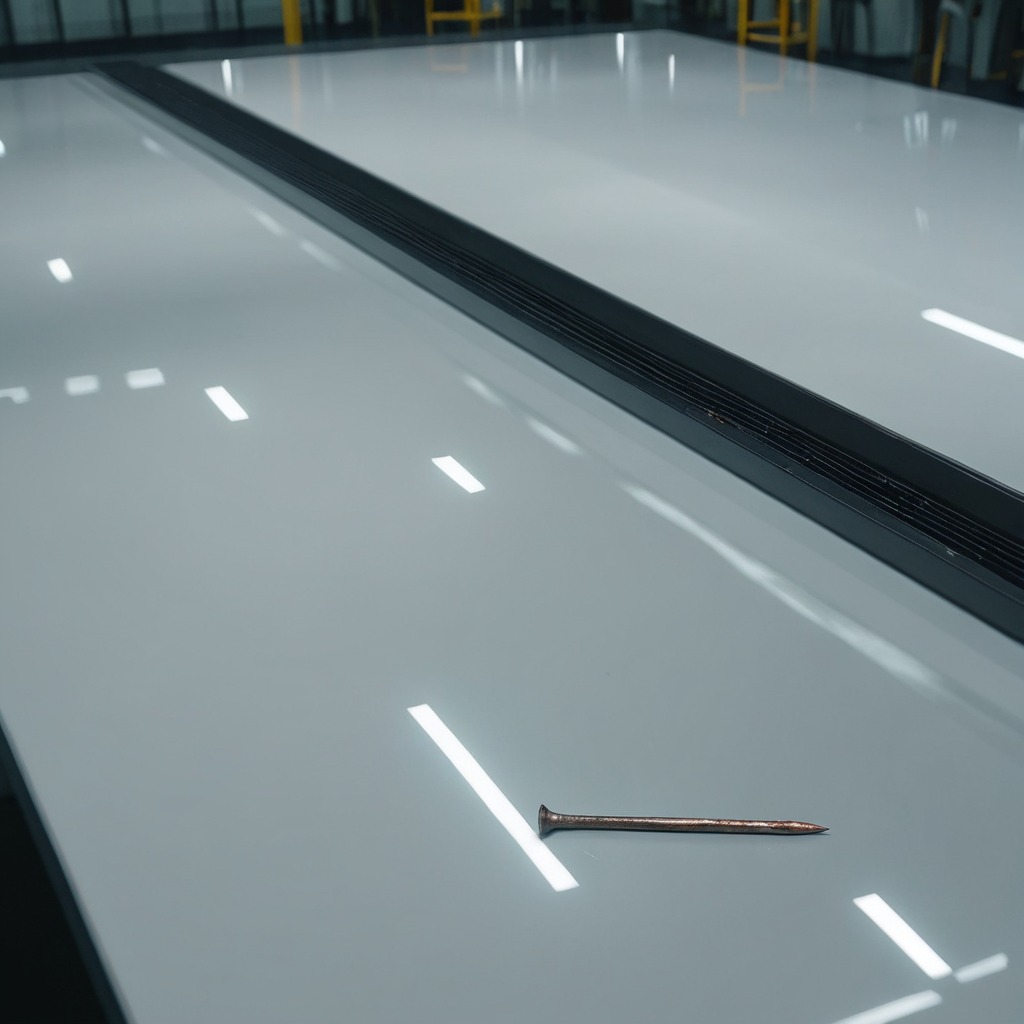
A nail is lying on the table.